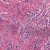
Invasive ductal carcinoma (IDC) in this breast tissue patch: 0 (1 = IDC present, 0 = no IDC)